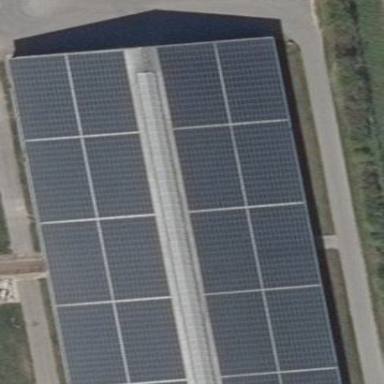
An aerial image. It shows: Building equipped with small solar photovoltaic panel for electricity generation.